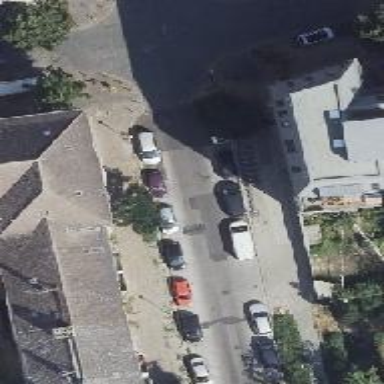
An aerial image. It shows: Parking lane designated for parking.